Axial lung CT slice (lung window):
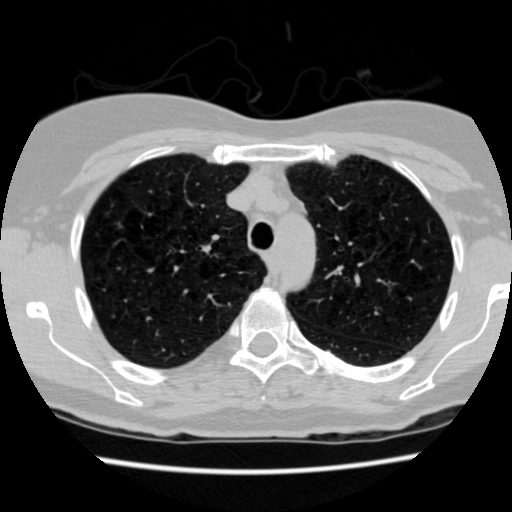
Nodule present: no